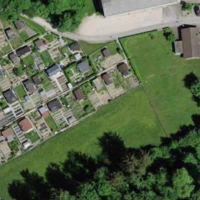
EUNIS habitat code: 53
Species observed at this site:
Anas platyrhynchos